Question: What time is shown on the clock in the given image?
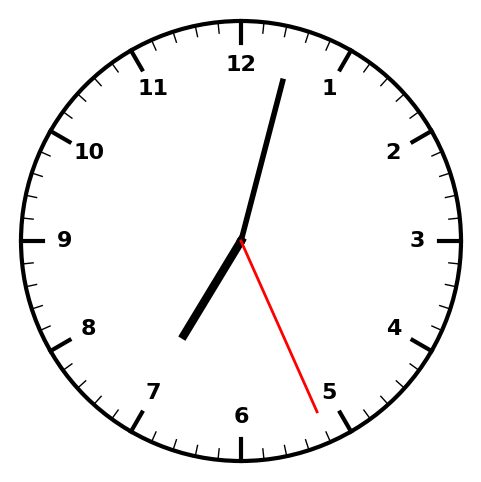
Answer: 07:02:26